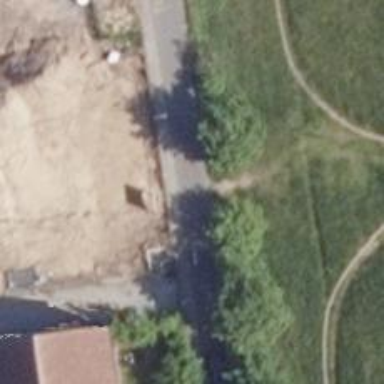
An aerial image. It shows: Dirt path.